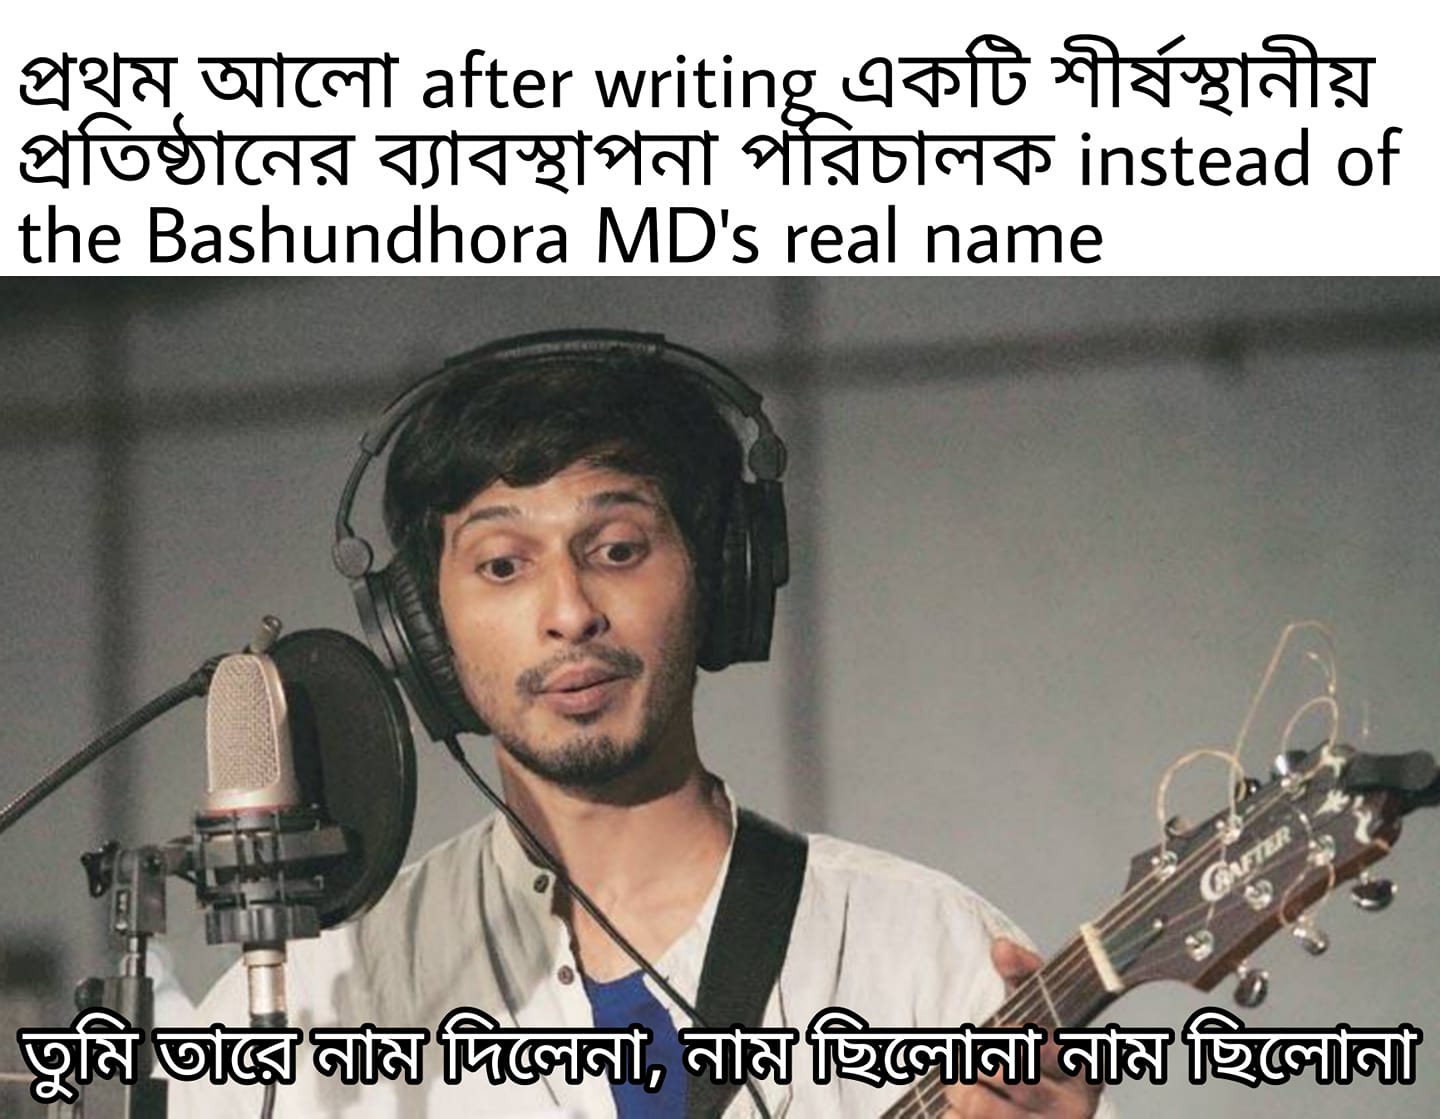
Caption: প্রথম আলো after writing একটি শীর্ষস্থানীয় প্রতিষ্ঠানের ব্যবস্থাপনা পরিচালক  instead of the Bashundhora MD's real name     তুমি তারে নাম দিলেনা , নাম ছিলোনা নাম ছিলোনা
Label: hate